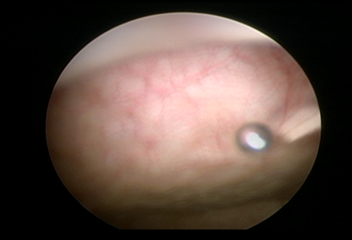
Modality: WLC
Class: Normal mucosa
Bladder cancer association: No